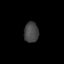
Tissue: lung
Cell type: Epithelial cells
Senescence score: 0.1896
Nuclear area (px): 291
Mean DAPI intensity: 68.77